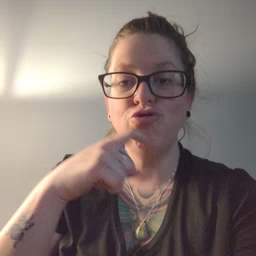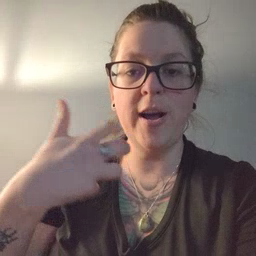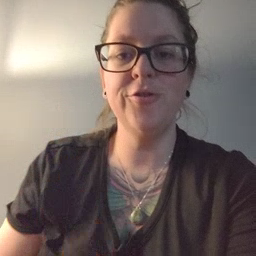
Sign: dryer